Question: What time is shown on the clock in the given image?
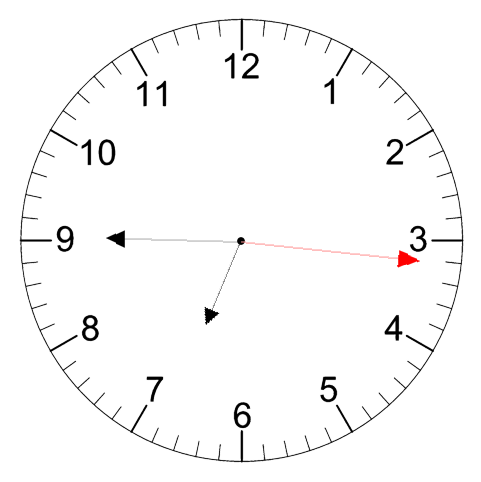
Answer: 06:45:16